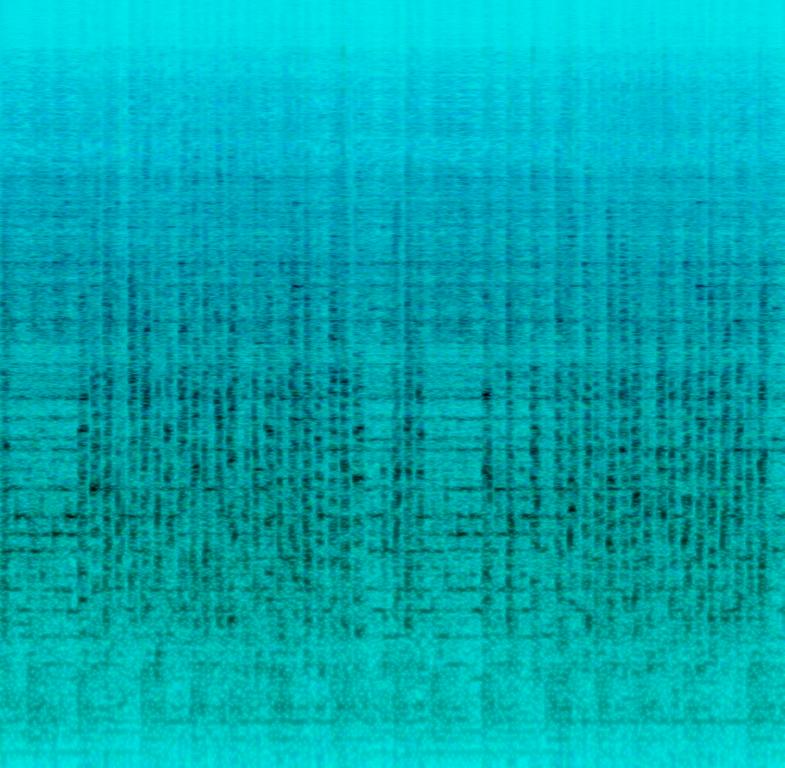
Someone is scratching turntables to a backing track coming out of a speaker. This is an amateur recording. This song may be playing at home practicing alone.